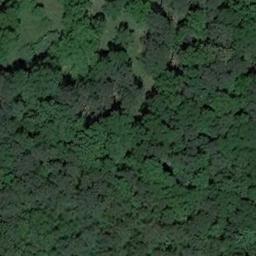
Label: forest